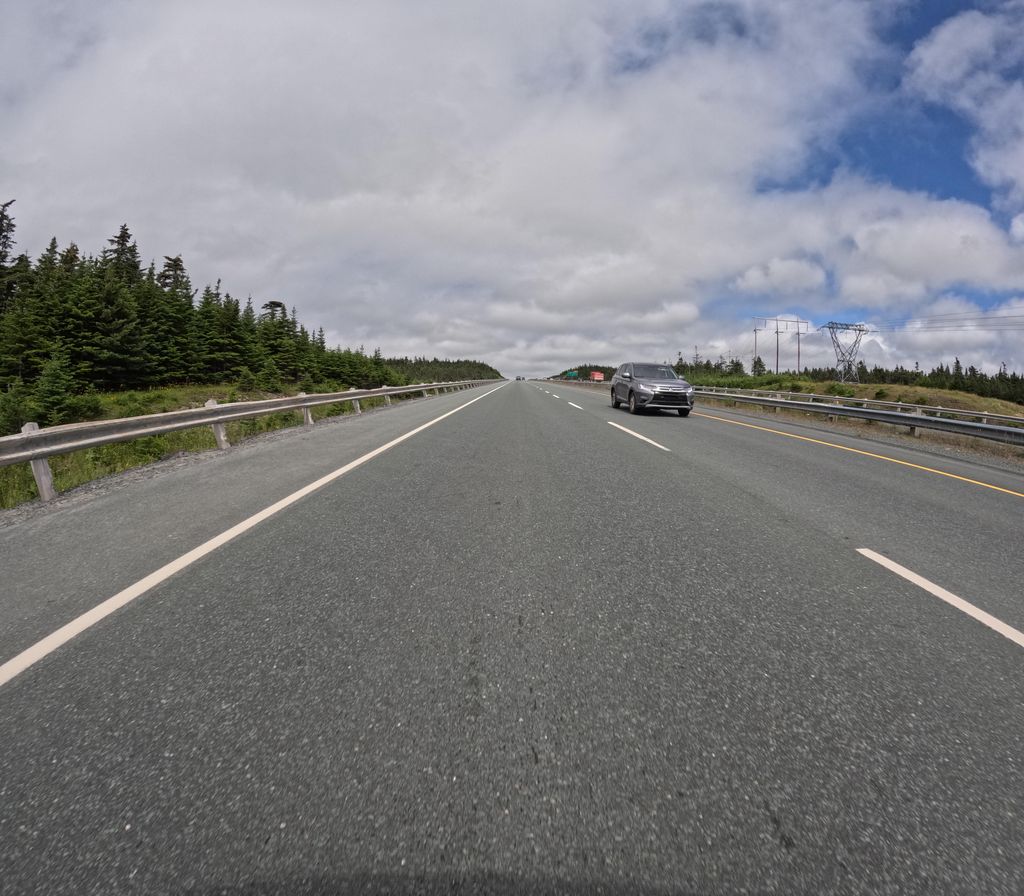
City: st_johns